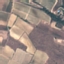
Land use / land cover class: PermanentCrop